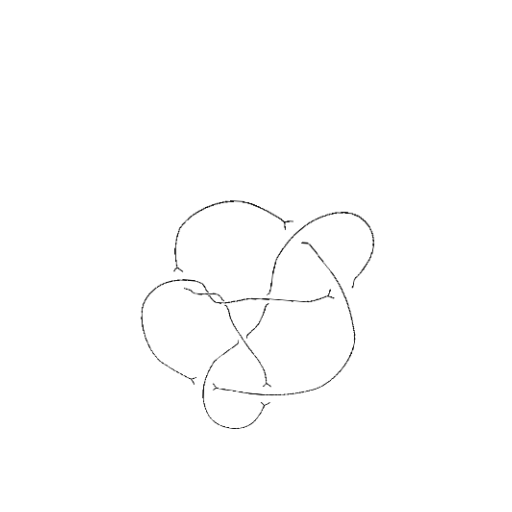
Crossing number: 9